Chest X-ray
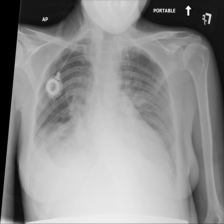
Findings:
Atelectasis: negative
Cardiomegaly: positive
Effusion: positive
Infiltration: positive
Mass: positive
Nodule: negative
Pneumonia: negative
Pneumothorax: negative
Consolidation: positive
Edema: negative
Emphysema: negative
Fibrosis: negative
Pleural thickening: positive
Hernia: negative